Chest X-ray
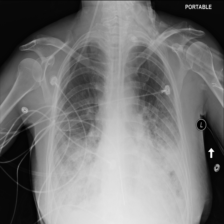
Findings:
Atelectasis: negative
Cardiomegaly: negative
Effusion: negative
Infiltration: negative
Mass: negative
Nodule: negative
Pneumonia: negative
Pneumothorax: negative
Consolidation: negative
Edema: negative
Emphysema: negative
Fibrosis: negative
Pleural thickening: negative
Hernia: negative